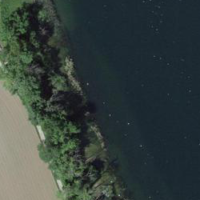
EUNIS habitat code: 14
Species observed at this site:
Anas platyrhynchos